Question: I really like the parallel coordinates plot available in
Plotly but I just ran into an issue I could use help with.
## Is it possible to have log10 based axis for some of the coordinates?
As you can see in the example below performing a log10 transform allows to better distinguish the smaller values. However, by transforming the data we loose the ability to interpret the values. I would prefer to log scale the axis instead of the data but couldn't find a way to do this.
I did find something related to "axis styling" in the github issue <URL> but
not a solution to this problem.
I would appreciate any ideas/pointer.

'''
library(plotly)
# Setting up some data that span a wide range.
df <- read.csv("https://raw.githubusercontent.com/bcdunbar/datasets/master/iris.csv")
df$sepal_width[1] = 50
df$sepal_width_log10 = log10(df$sepal_width)
p <- df %>%
plot_ly(type = 'parcoords',
line = list(color = ~species_id,
colorscale = list(c(0,'red'),c(0.5,'green'),c(1,'blue'))),
dimensions = list(
list(range = c(~min(sepal_width),~max(sepal_width)),
label = 'Sepal Width', values = ~sepal_width),
list(range = c(~min(sepal_width_log10),~max(sepal_width_log10)),
tickformat='.2f',
label = 'log10(Sepal Width)', values = ~sepal_width_log10),
list(range = c(4,8),
constraintrange = c(5,6),
label = 'Sepal Length', values = ~sepal_length))
)
p
'''
<URL>
<URL>
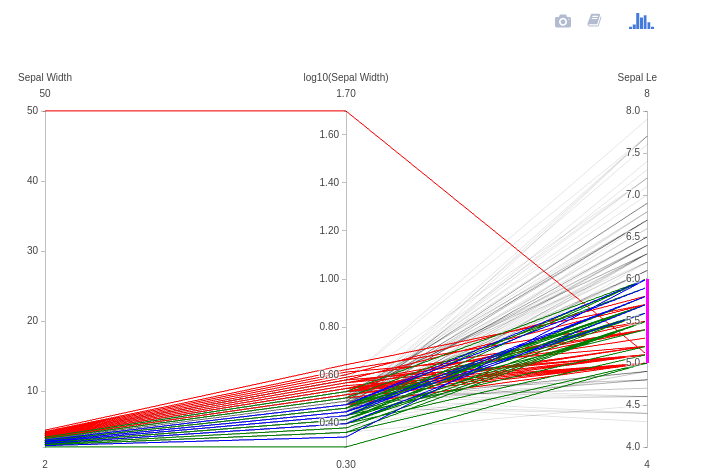
Answer: The underlying 'plotly.js' parcoords doesn't support log projection (scales, axes) at the moment, though as you mention it comes up sometimes and we plan with this functionality. In the meantime, an option is to take the logarithm of the data ahead of time, with the big drawback that axis ticks will show log values, which needs explanation and adds to cognitive burden.